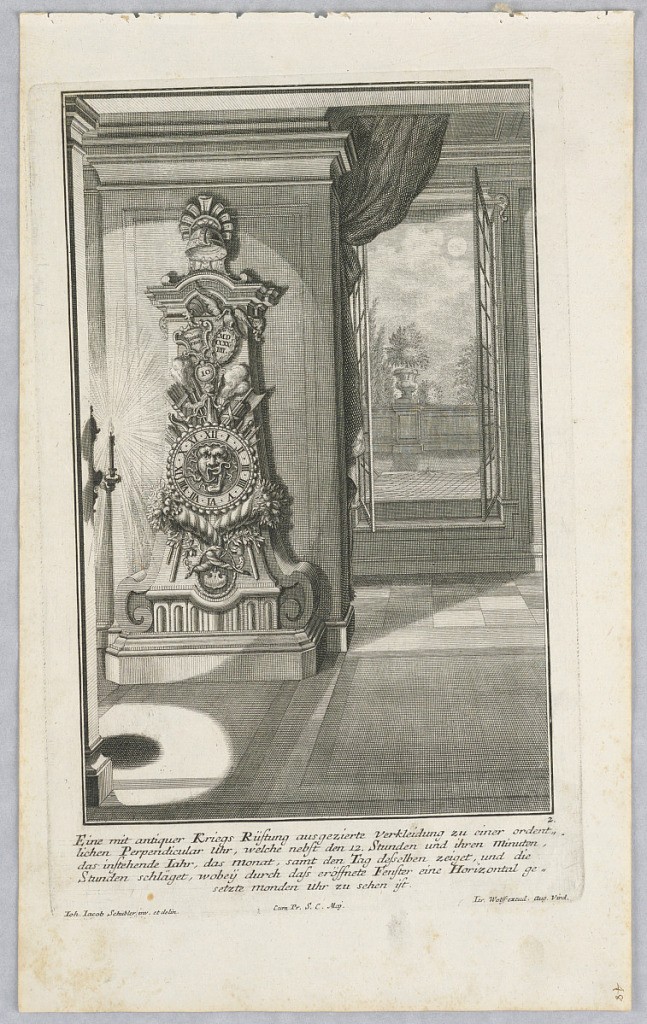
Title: Funffte Ausgab seiner vorhabenden werckes...Unterschiedliche Neuinventirte Verkleiden Zu Modernen und Astonmischen Perpendicul-Uhren...
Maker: Johann Jakob Schübler, German, 1689–1741
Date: ca. 1720
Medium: Engraving on cream laid paper
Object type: Print
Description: Plate 2. Design for a large, free standing case clock, with Gorgon head supported by two cornucopias on face and is surmounted by fasces and arrows. A helmet tops the piece. Clock is set to left, illuminated by a candle, and a window opens onto a terrace at right.